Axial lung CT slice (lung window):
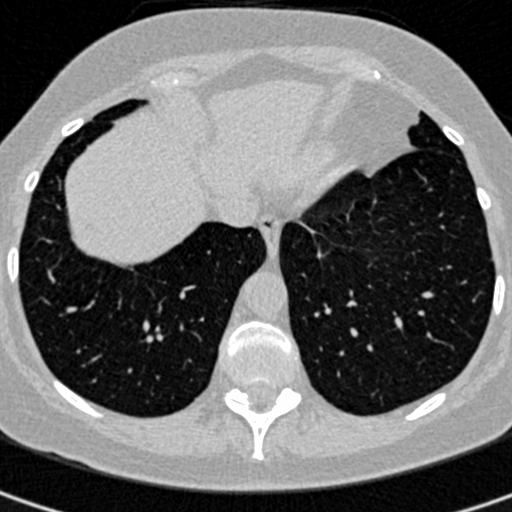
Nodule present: no